Question: I am trying to add a new record into a table of the database, based on textbox input. However, I am getting an error:
> No value given for one or more required parameters
I have this code:
'''
private void addWord_Click(object sender, EventArgs e)
{
try
{
using (OleDbConnection conn = new OleDbConnection(access7ConnectionString))
{
conn.Open();
using (OleDbCommand cmd = new OleDbCommand("INSERT INTO Words VALUES(" + "@Name)", conn))
{
cmd.Parameters.AddWithValue("@Name", Word.Text);
int rows = cmd.ExecuteNonQuery();
//rows number of record got inserted
}
}
}
catch (OleDbException ex)
{
MessageBox.Show(ex.ToString());
}
}
'''
From what I read, ID does not need to be defined if the table's primary key is being auto-incremented. So here is the table in question in Access.

If I give it the ID parameter, it throws up an error that it cannot allow duplicates. How do I fix this?
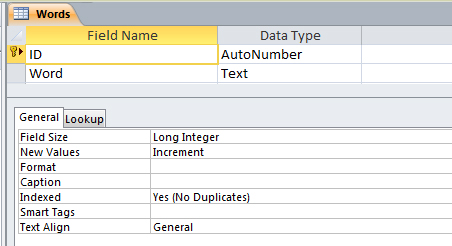
Answer: Try this for your query
'''
"INSERT INTO Words (Word) VALUES(?)"
'''
This would specifically indicate field to insert into and question mark is a <URL> when dealing with OleDB connection.